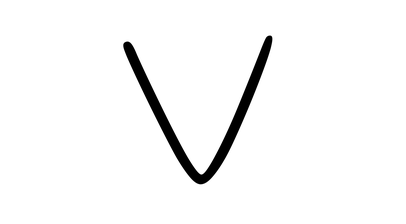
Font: Gluten_Thin